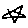
Label: star